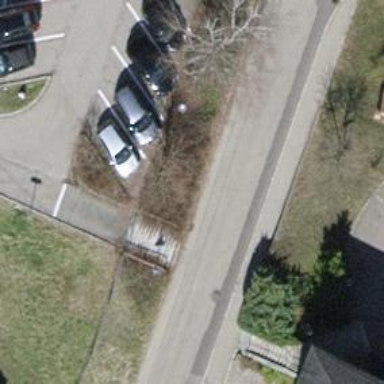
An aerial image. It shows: Set of steps on the road.